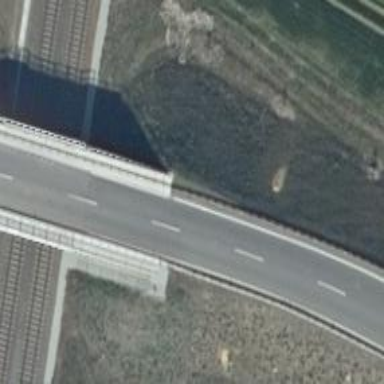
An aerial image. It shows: Unclassified road with asphalt surface running over bridge.